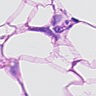
Metastatic tissue present: yes